【题型】选择题　【知识点】解析几何　【难度】easy
若点 $A(-2,6), B(12,6)$ 到直线 $l$ 的距离都等于 7, 则直线 $l$ 的不同位置有 ( \   \ )

\begin{tabular}{cccc}
A. 1 种 & B. 2 种 & C. 3 种 & D. 无数种
\end{tabular}
【解答】
\textbf{【答案】} C

\textbf{【详解】}

由题意可得 $|AB|=14$,

所以当直线 $l$ 的斜率不存在时可得 $x=5$；

当直线 $l$ 的斜率为零时可得 $y=13$ 或 $y=-1$，

故选：C.

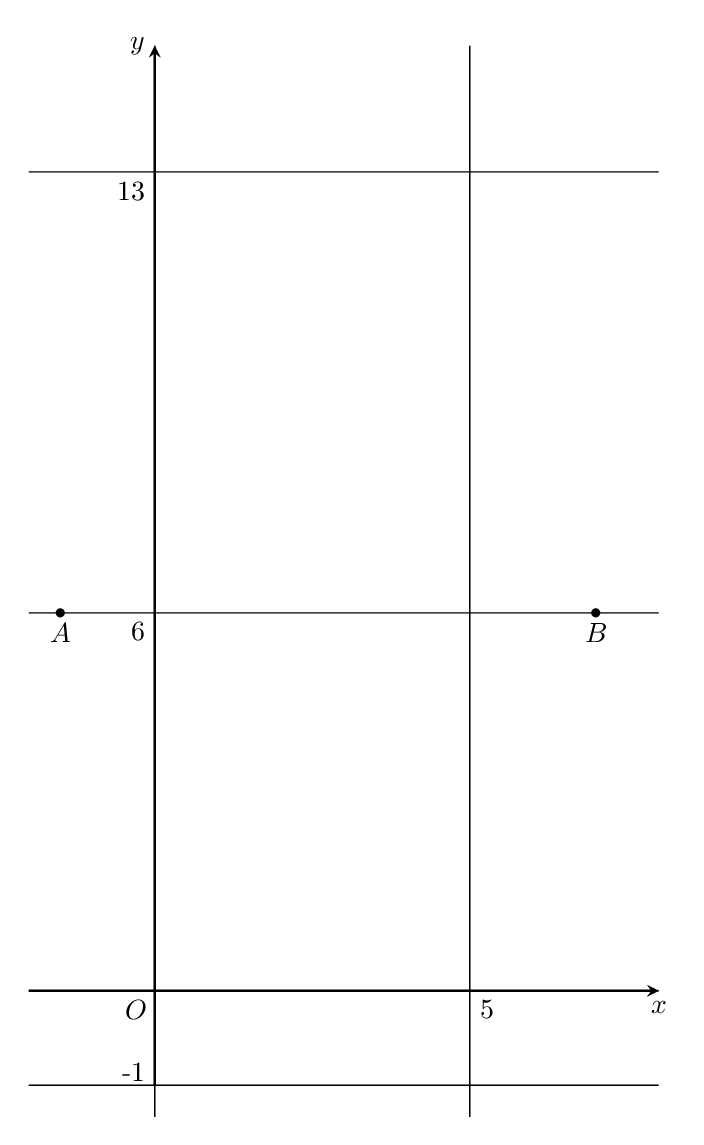